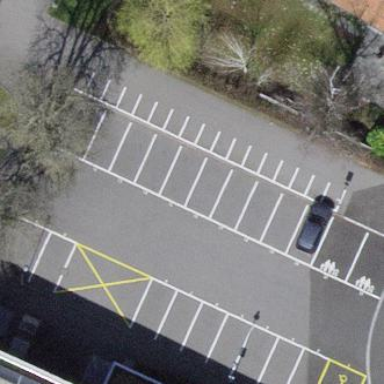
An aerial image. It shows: Motorcycle parking area with surface designated for parking.